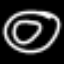
Label: donut